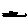
Label: car